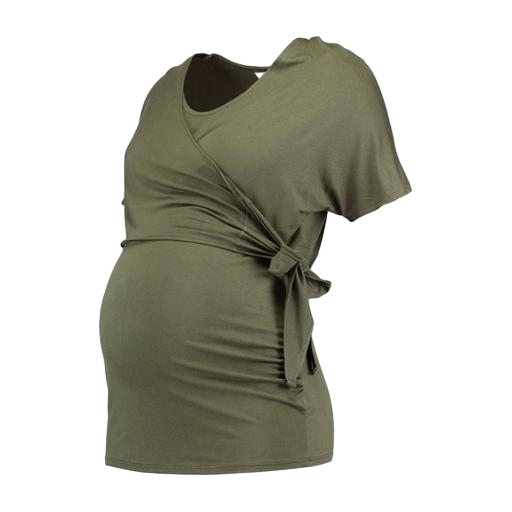
green maternity nursing top, blue maternity khaki tie tunic shirt, army green t-shirt, white background